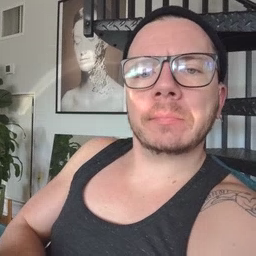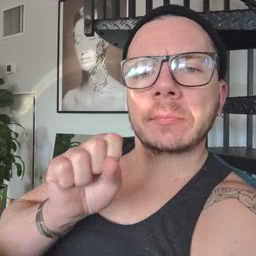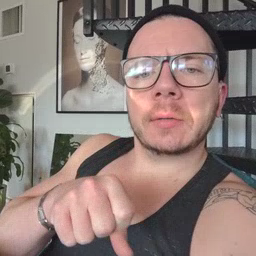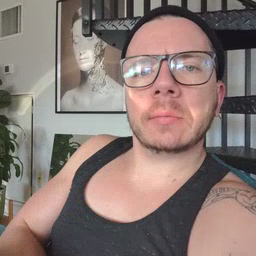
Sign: yes